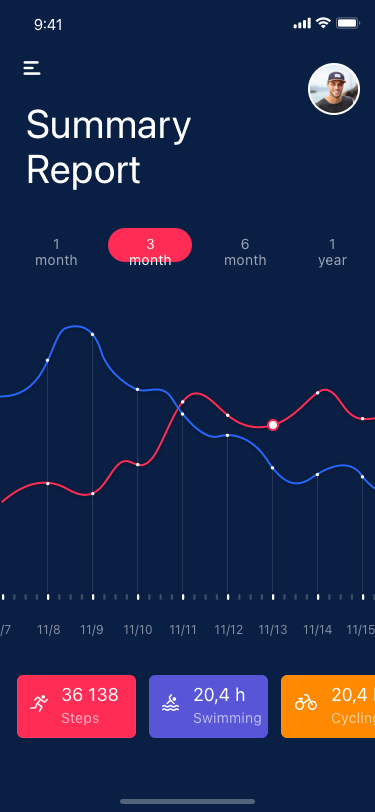
Text in this UI design:
Cycling
20,4 h
Swimming
20,4 h
Steps
36 138
1 year
6 month
3 month
1 month
11/8
11/9
11/10
11/11
11/12
11/13
11/14
11/15
Summary Report